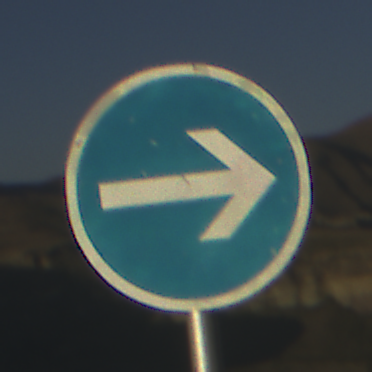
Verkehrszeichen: VorgeschriebeneFahrtrichtungHierRechts
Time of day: SunriseSunset
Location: Outdoor (Nature)
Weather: Clear
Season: NotSpecified
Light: Natural